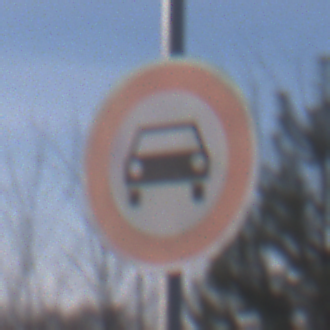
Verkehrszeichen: VerbotKraftwagen
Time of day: MorningAfternoon
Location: Outdoor (Nature)
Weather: PartlyCloudy
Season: NotSpecified
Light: Natural